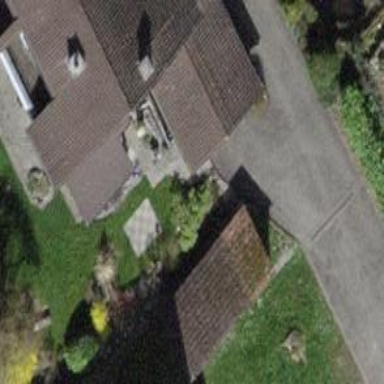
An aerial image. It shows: Shed.